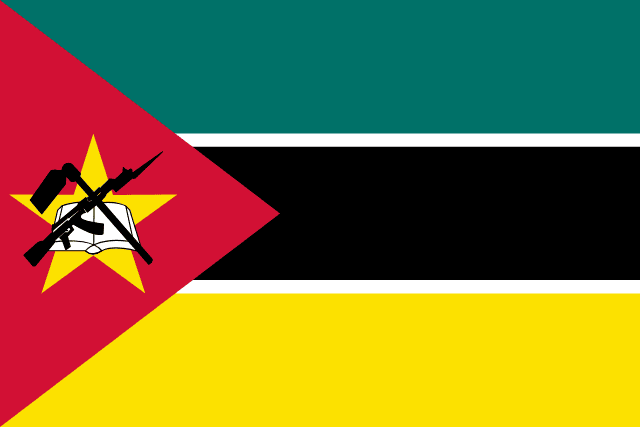
Country: Mozambique
Country code: mz